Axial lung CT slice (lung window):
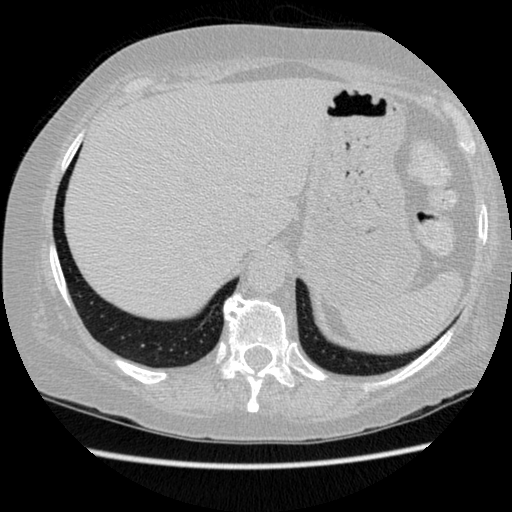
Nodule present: no